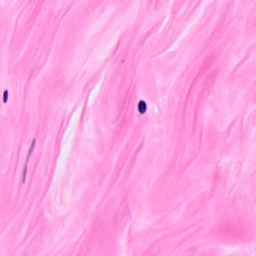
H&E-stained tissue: Breast